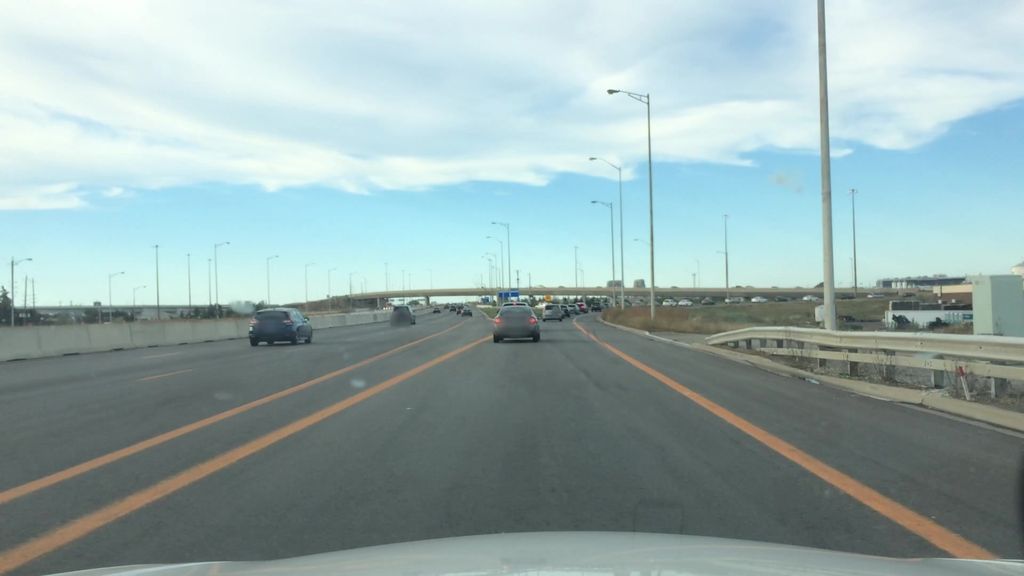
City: toronto